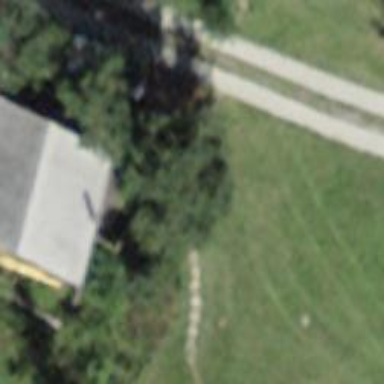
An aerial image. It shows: Grass track with grade5 tracktype.